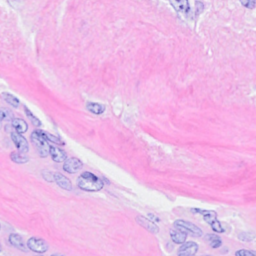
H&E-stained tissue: Breast